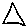
Label: triangle